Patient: sex M, age 42
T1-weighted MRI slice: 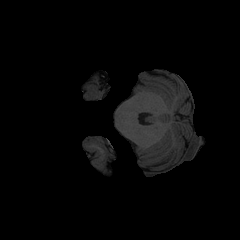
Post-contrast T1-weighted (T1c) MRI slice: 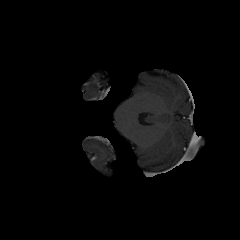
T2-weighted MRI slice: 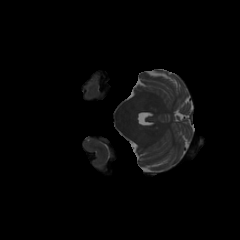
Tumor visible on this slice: no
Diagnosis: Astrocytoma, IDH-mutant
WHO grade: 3